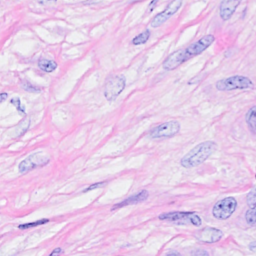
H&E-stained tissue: Breast